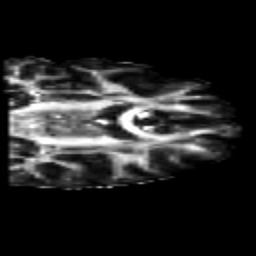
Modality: FA
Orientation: coronal
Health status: healthy
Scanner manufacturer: siemens
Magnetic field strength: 3 T
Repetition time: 10 s
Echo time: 0.092 s